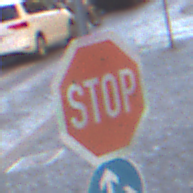
Verkehrszeichen: Stop
Zusatzzeichen unten: VorgeschriebeneFahrtrichtungGeradeausOderRechts
Umgebung: Outdoor, Urban
Tageszeit: SunriseSunset
Wetter: Clear
Licht: Natural
Jahreszeit: NotSpecified
Kontrast: MediumContrast